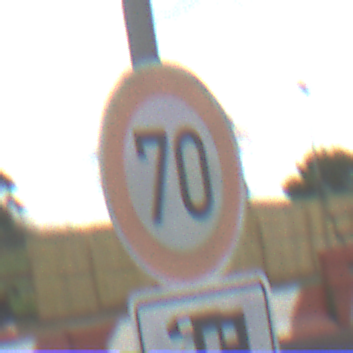
Verkehrszeichen: Geschwindigkeit70
Zusatzzeichen unten: HinweisDurchSinnbild23
Umgebung: Outdoor, RoadRail
Tageszeit: MorningAfternoon
Wetter: PartlyCloudy
Licht: Natural
Jahreszeit: NotSpecified
Kontrast: LowContrast